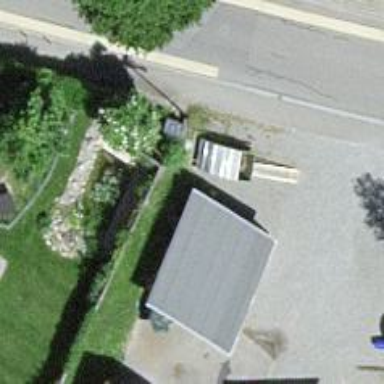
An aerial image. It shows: Garage.